Question: In my web browser app for wp7, i have two xaml pages. One is mainpage.xaml and other is web.xaml.
I have a youtube button in mainpage.xaml, if i click on it, it navigates to youtube.com in web.xaml. But if i press the device back button(to navigate to mainpage) after the youtube is fully navigated, then there is no error. But if i press the back button while the youtube is navigating then it throws an error. Error in recording the history i think(I also have history page to record the history). The error is - . This error will also occur sometime for someother sites too. I have also added the image of that error. Can anyone help me with this? Thanks in advance for your help!
'''
public partial class Web : PhoneApplicationPage
{
List<Uri> HistoryStack;
int HistoryStack_Index;
bool fromHistory;
bool navigationcancelled = false;
public IsolatedStorageFile historyFile = null;
public IsolatedStorageFileStream filestream = null;
public StreamWriter stream = null;
public Web()
{
InitializeComponent();
HistoryStack = new List<Uri>();
historyFile = IsolatedStorageFile.GetUserStoreForApplication();
if (historyFile.FileExists("History.txt"))
{
Error in this line--->filestream = historyFile.OpenFile("History.txt", System.IO.FileMode.Append, FileAccess.Write);--->Error in this line
stream = new StreamWriter(filestream);
}
else
{
filestream = historyFile.OpenFile("History.txt", System.IO.FileMode.Create);
stream = new StreamWriter(filestream);
}
HistoryStack_Index = 0;
fromHistory = false;
browsers[this.currentIndex].Navigated += new EventHandler<System.Windows.Navigation.NavigationEventArgs>(browsers_Navigated);
browsers[this.currentIndex].Navigating += new EventHandler<NavigatingEventArgs>(browsers_Navigating);
}
protected override void OnNavigatedFrom(System.Windows.Navigation.NavigationEventArgs e)
{
base.OnNavigatedFrom(e);
{
stream.Close();
}
}
private void browsers_Navigated(object sender, System.Windows.Navigation.NavigationEventArgs e)
{
if (!fromHistory)
{
if (HistoryStack_Index < HistoryStack.Count)
{
HistoryStack.RemoveRange(HistoryStack_Index, HistoryStack.Count - HistoryStack_Index);
}
HistoryStack.Add(e.Uri);
//HistoryURL temp = new HistoryURL();
//temp.URL = e.Uri.ToString();
//app.historyList.Add(temp);
Thread.Sleep(100);
Dispatcher.BeginInvoke(() =>
{
string title = (string)browsers[this.currentIndex].InvokeScript("eval", "document.title.toString()");
stream.WriteLine(title + ";" + e.Uri.ToString());---> **Error in this line.**
});
}
HistoryStack_Index += 1;
}
fromHistory = false;
navigationcancelled = false;
}
'''

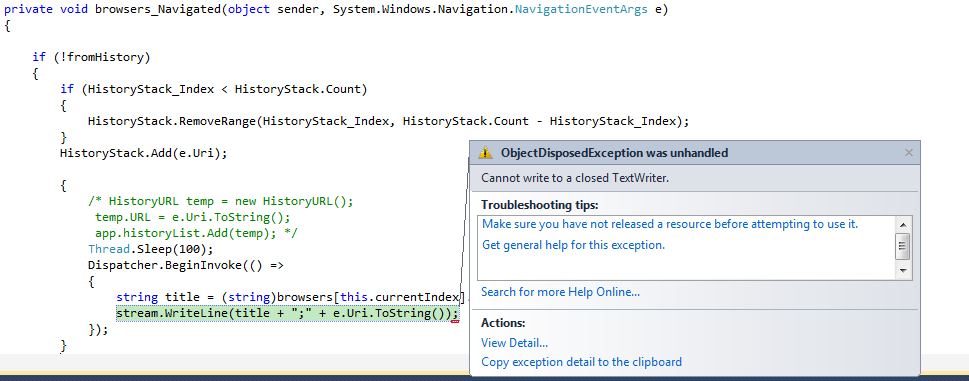
Answer: If I understand this correctly you are having 2 handlers for navigated event ('OnNavigatedFrom' and 'browsers_Navigated').
The problem probably is that in 'OnNavigatedFrom' you are calling 'stream.Close();' so 'stream.WriteLine' will fail the next time it is called since the stream was closed.
Try moving 'stream.Close();' to the application close event and use 'stream.Flush()' after 'stream.WriteLine'.